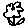
Label: flower